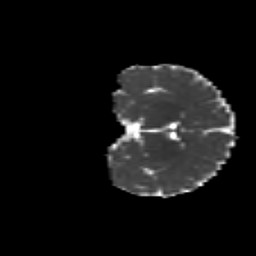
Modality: MD
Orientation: coronal
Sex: female
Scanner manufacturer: siemens
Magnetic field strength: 3 T
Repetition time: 5 s
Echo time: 0.071 s